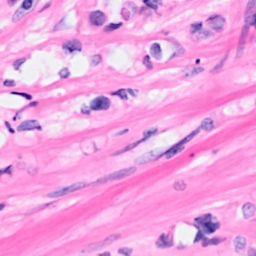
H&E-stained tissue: Breast